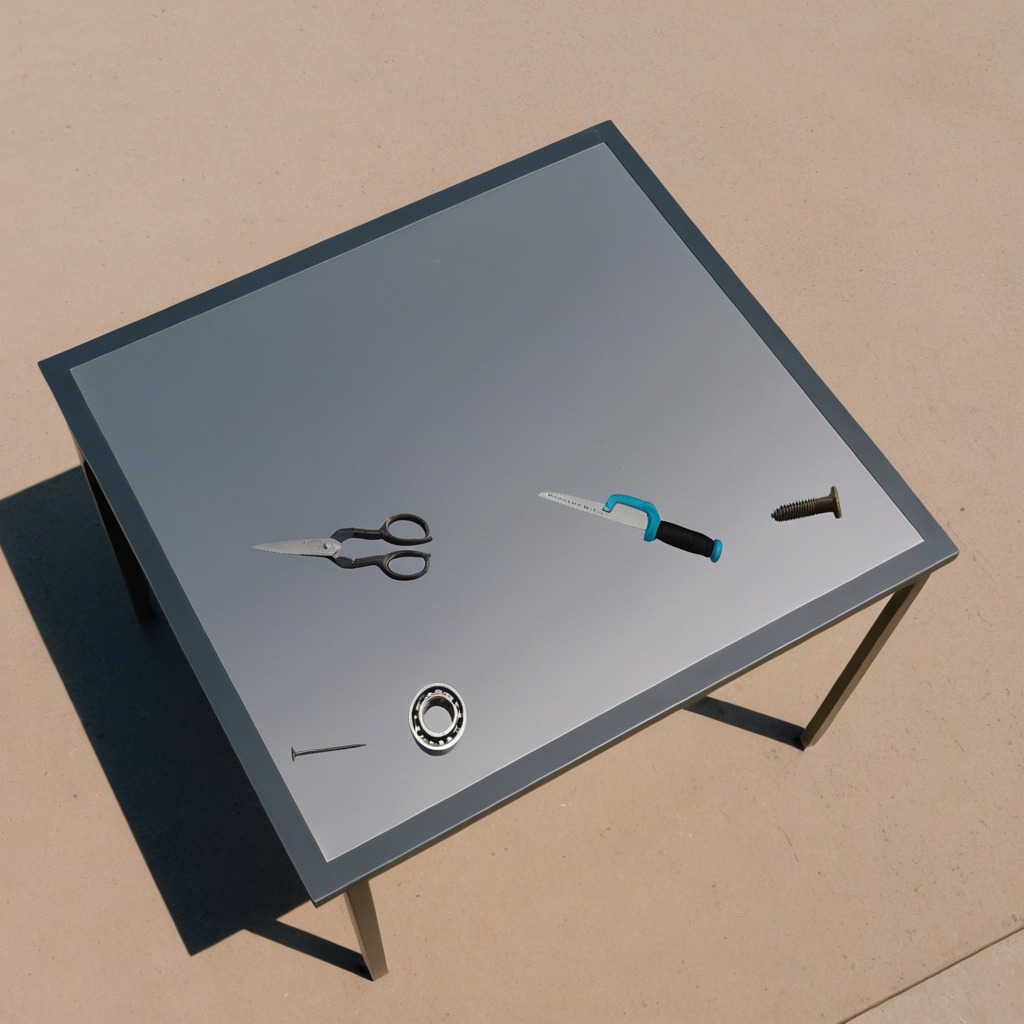
A metal ball bearing, a metal machine screw, an iron nail, a handheld metal saw, and a pair of scissors are lying on the utility table in a temporary outdoor tool station.